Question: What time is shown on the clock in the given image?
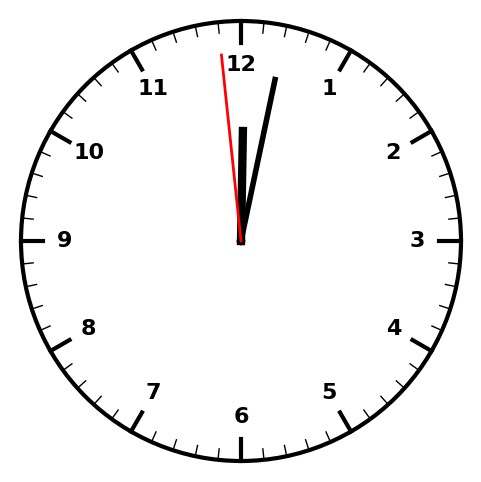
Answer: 12:01:59